Question: I know i can use imagebutton for image buttons. But i want to use css sprites to decrease downloaded image count. So i want to assign normal buttons to image via css class. But it seems like not working.
Here is the code and image i try

the button codes
'''
<asp:Button ID="btn1" CssClass="filter-tr" runat="server" />
<br />
<br />
<br />
<asp:Button ID="Button2" CssClass="filter-en" runat="server" />
<br />
<br />
<br />
<asp:Button ID="Button3" CssClass="flying" runat="server" />
<br />
<br />
<br />
<asp:Button ID="Button1" CssClass="fire" runat="server" />
'''
here the css class code
'''
.filter-tr, .filter-en, .flying, .fire
{ display: block; background: url('images/image1.png') no-repeat; }
filter-tr { background-position: -0px -0px; width: 60px; height: 25px; }
filter-en { background-position: -0px -25px; width: 60px; height: 25px; }
flying { background-position: -0px -50px; width: 44px; height: 16px; }
fire { background-position: -0px -66px; width: 44px; height: 16px; }
'''
but this way it works
'''
.filter-tr { display: block; background: url('images/image1.png') no-repeat; background-position: -0px -0px; width: 60px; height: 25px; border-width:0px; }
'''
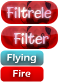
Answer: This works
'''
.filter-tr
{
display: block;
background: url('images/image1.png') no-repeat;
background-position: -0px -0px;
width: 60px;
height: 25px;
}
.filter-en
{
display: block;
background: url('images/image1.png') no-repeat;
background-position: -0px -25px;
width: 60px;
height: 25px;
}
.flying
{
display: block;
background: url('images/image1.png') no-repeat;
background-position: -0px -50px;
width: 44px;
height: 16px;
}
.fire
{
display: block;
background: url('images/image1.png') no-repeat;
background-position: -0px -66px;
width: 44px;
height: 16px;
}
'''